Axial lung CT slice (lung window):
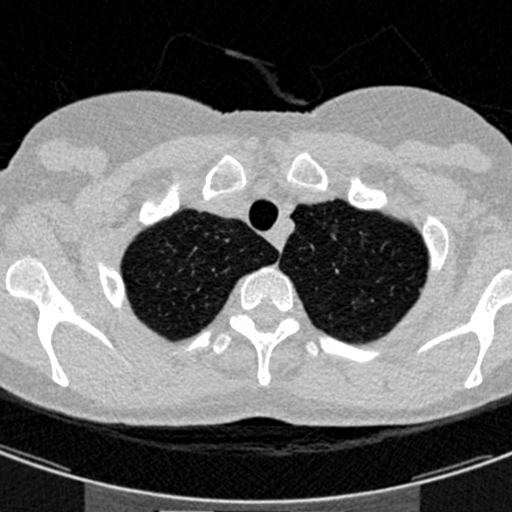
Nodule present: no